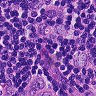
Metastatic tissue present: yes